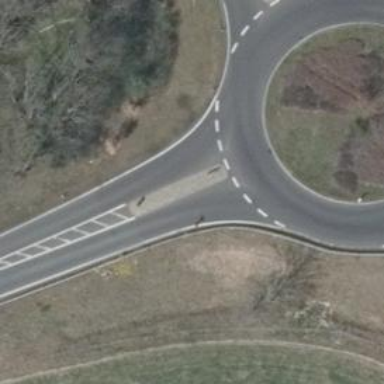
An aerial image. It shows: Road with "give way" sign.